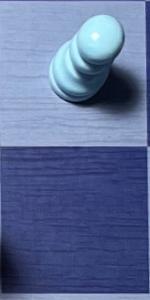
Label: Empty